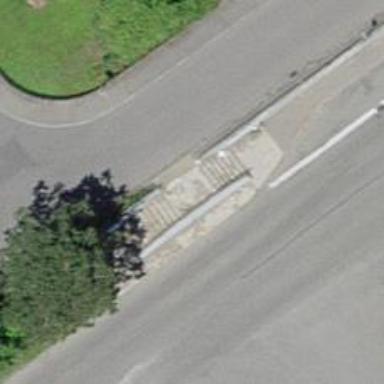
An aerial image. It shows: Concrete steps.